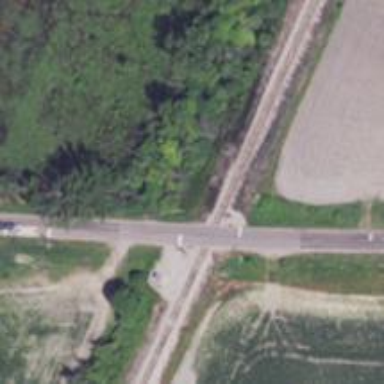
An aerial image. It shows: Railway level crossing.